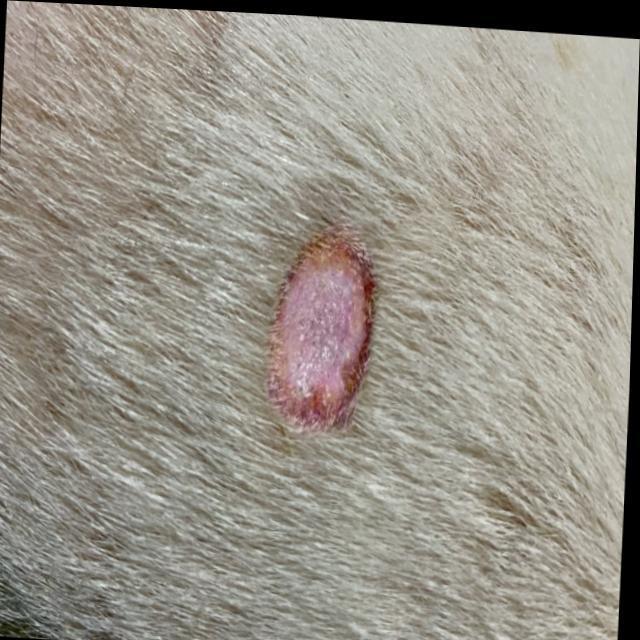
Canine ringworm (Dermatophytosis) — fungal infection caused by Microsporum or Trichophyton. Presents with circular alopecia, scaling, crusting, and broken hairs.